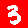
Digit: 3